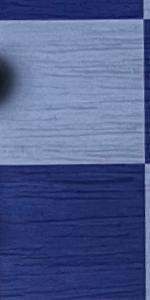
Label: Empty